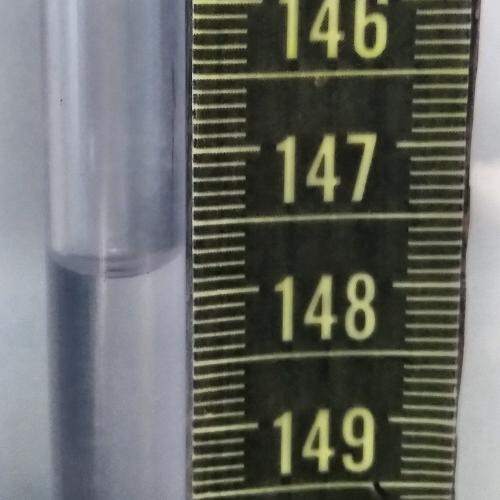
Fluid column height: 147.8 cm